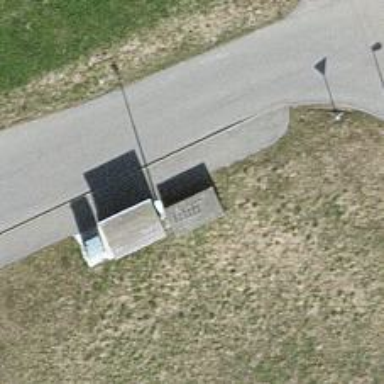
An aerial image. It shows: Bus stop with platform for public transport.